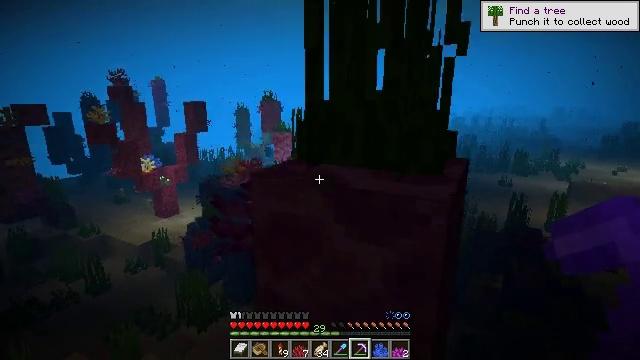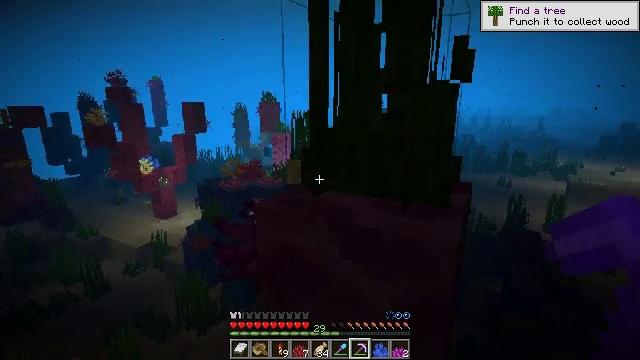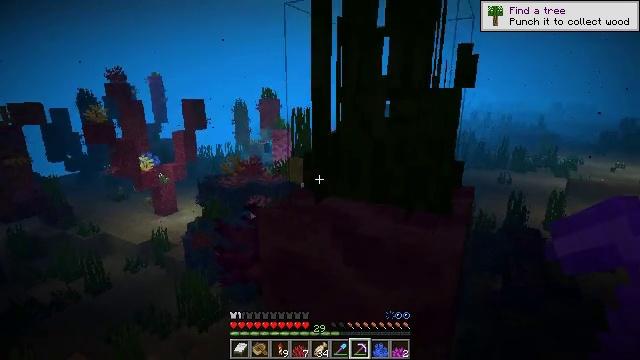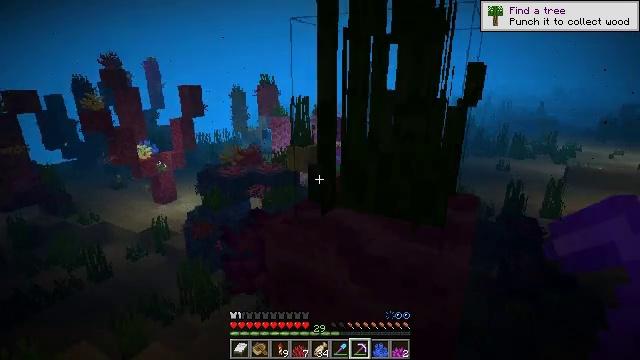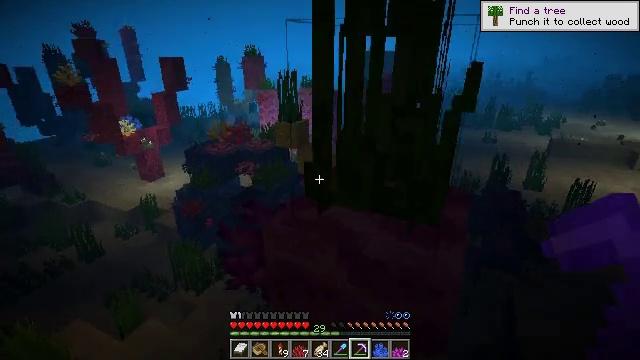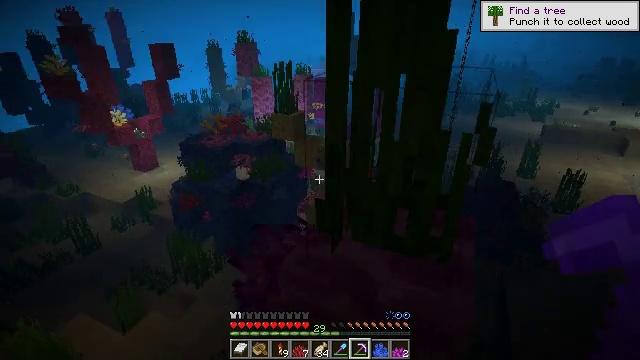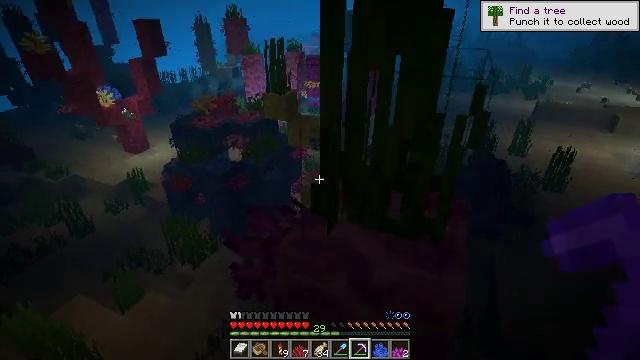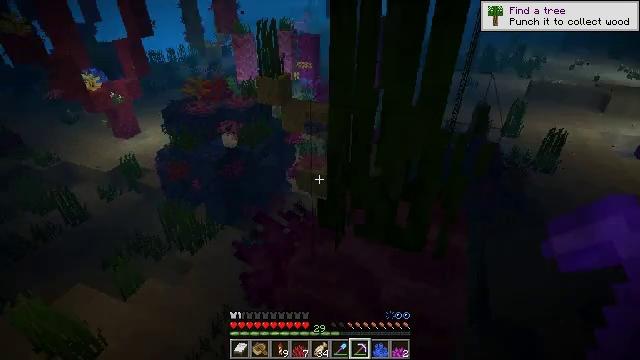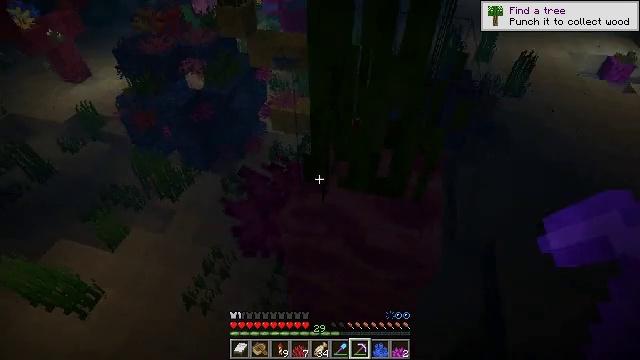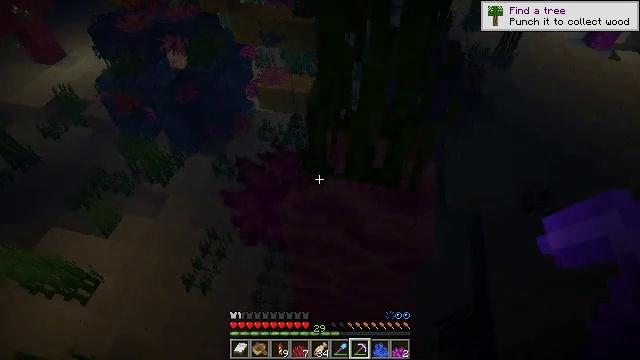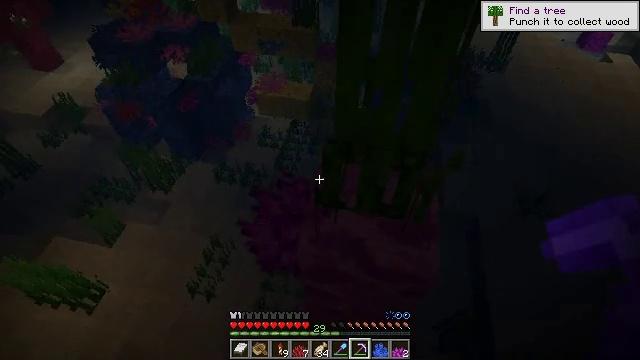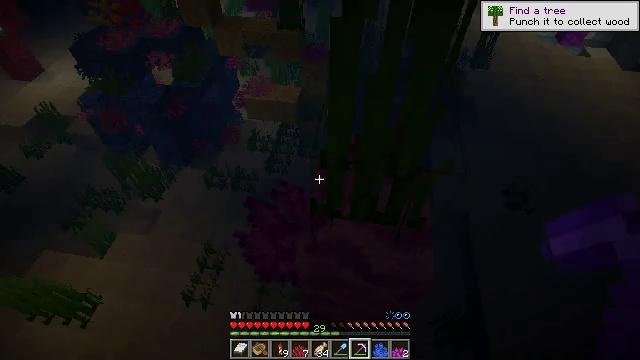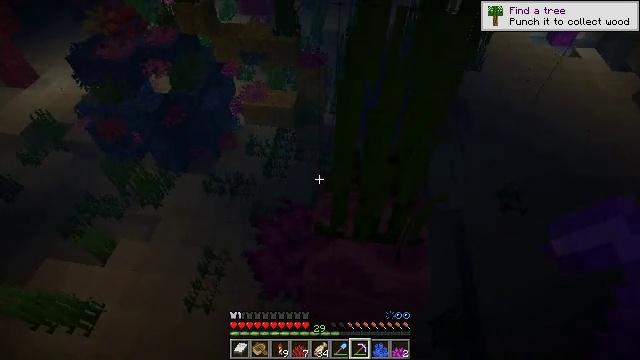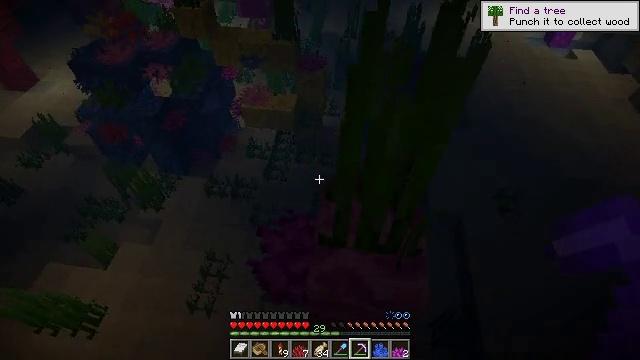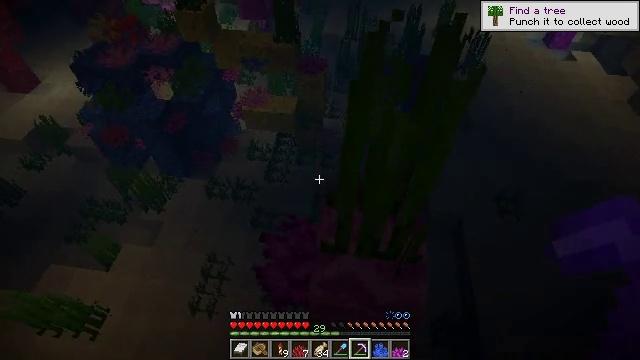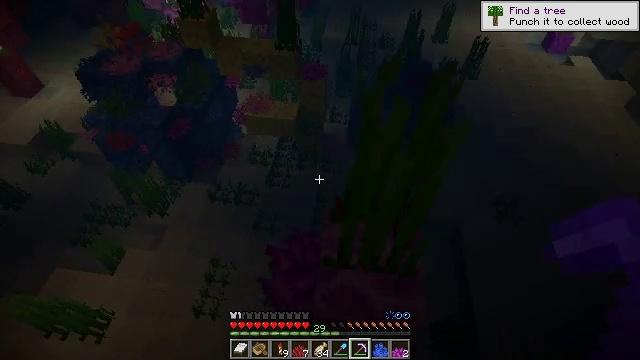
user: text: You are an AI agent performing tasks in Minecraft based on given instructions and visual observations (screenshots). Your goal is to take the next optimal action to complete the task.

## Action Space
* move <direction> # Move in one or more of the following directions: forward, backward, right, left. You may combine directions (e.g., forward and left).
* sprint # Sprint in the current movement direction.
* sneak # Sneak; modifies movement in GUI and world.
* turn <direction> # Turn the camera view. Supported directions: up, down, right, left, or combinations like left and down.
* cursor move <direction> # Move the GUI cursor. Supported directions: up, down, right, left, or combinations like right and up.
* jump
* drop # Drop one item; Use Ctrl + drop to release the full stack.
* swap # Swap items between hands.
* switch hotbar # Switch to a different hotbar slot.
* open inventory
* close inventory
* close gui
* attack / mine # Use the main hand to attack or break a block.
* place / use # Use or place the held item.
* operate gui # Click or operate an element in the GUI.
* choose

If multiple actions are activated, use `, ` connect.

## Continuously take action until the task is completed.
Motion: motion action
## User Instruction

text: Break the fire coral wall fan attached to a block.
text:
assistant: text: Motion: move forward and move left, jump
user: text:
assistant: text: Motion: move forward and move left, jump
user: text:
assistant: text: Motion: move forward and move left, turn down, jump
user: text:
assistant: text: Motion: move forward and move left, turn right and down, jump
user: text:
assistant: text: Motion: move forward and move left, turn right and down, jump
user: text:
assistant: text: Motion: move forward and move left, turn right and down, jump
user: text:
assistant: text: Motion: move forward and move left, turn right and down, jump
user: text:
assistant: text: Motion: move forward and move left, turn right and down, jump
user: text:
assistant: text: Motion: move forward and move left, turn right and down, jump
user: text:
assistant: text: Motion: move forward, jump
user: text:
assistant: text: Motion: turn right, jump
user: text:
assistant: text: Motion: turn right, jump
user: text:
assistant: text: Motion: jump
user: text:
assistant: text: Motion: jump
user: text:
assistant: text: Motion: jump
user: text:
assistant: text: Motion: jump
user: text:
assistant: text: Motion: turn left, jump
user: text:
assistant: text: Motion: turn left and up, jump
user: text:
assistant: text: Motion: turn left and up, jump
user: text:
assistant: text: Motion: turn left and up, jump
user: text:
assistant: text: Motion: turn left and up, jump
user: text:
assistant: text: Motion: turn left and up, jump
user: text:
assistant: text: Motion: turn left and up, jump
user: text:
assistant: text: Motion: turn left and up, jump
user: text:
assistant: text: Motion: turn left, jump
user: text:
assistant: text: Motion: jump
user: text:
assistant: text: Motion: move forward, turn left and up, jump
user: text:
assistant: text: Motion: jump
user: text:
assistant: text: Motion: jump
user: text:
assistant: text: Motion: jump